Brain MRI, t1w sequence, axial 2D slice.
Patient: age 25, sex F, weight 78 kg, height 1.78 m
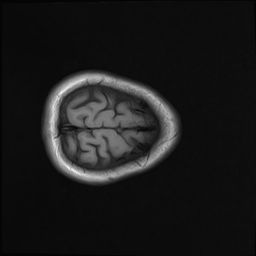